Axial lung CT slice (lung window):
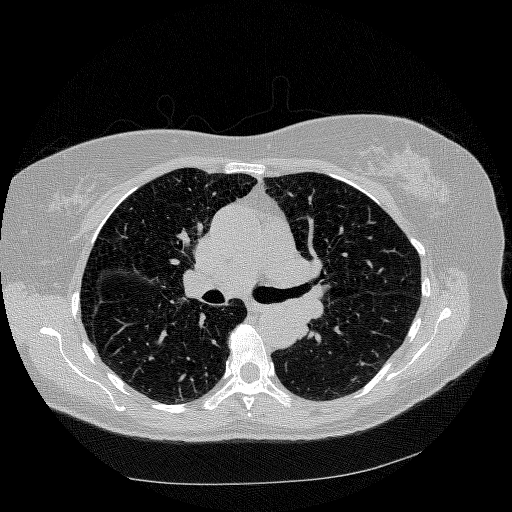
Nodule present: no